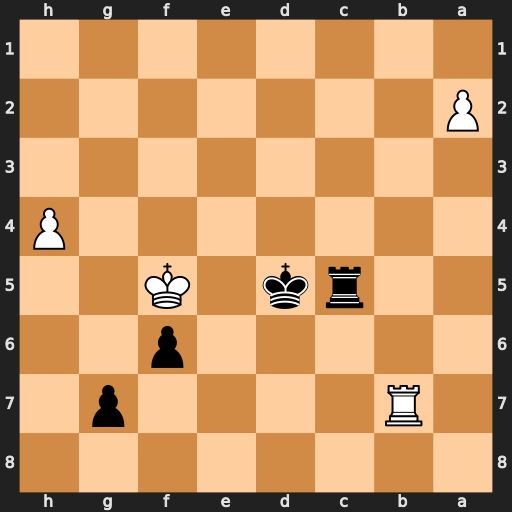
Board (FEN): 8/1R4p1/5p2/2rk1K2/7P/8/P7/8
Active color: b
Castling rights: -
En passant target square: -
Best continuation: Kc6+ Kg6 Kxb7